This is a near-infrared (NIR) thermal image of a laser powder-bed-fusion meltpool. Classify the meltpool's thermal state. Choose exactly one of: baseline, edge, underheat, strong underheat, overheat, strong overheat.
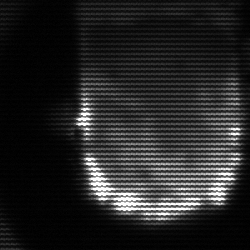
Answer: baseline